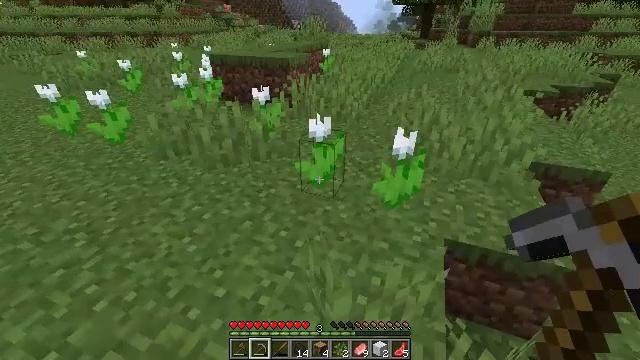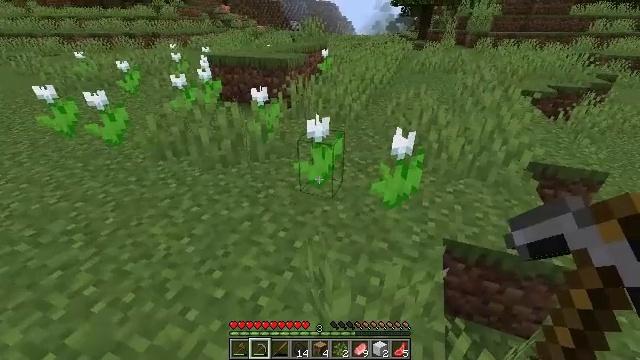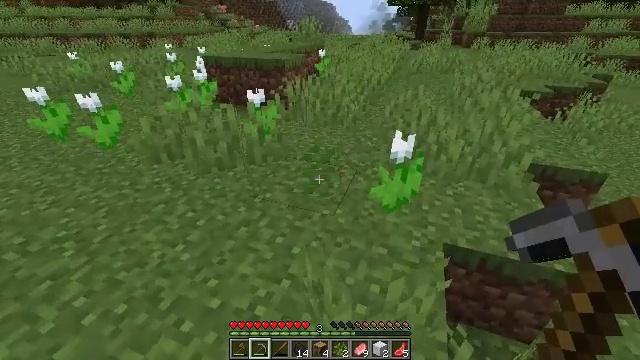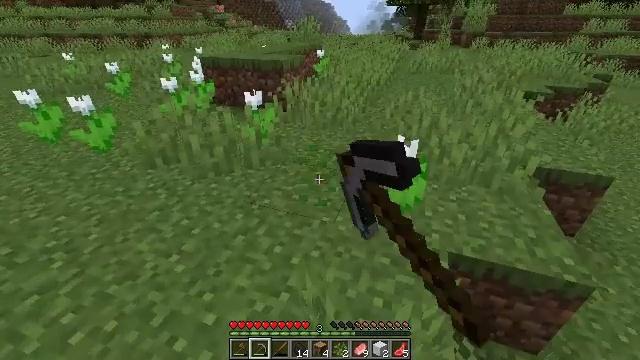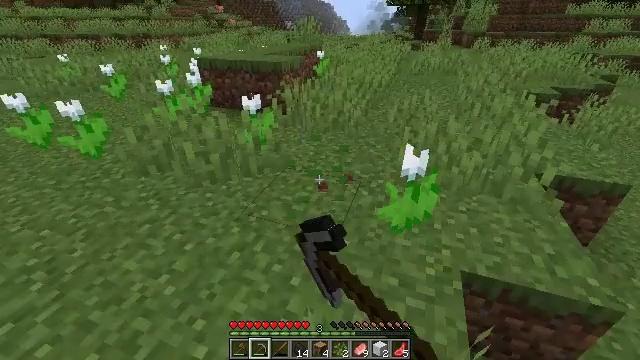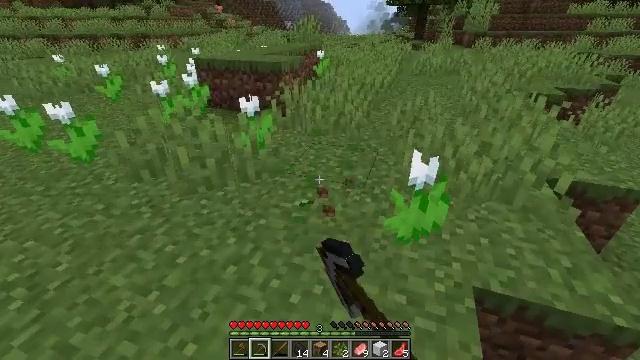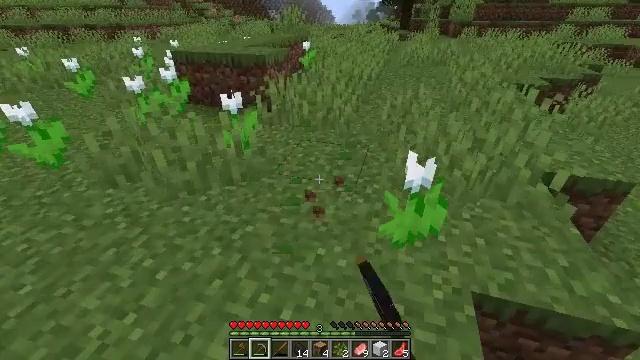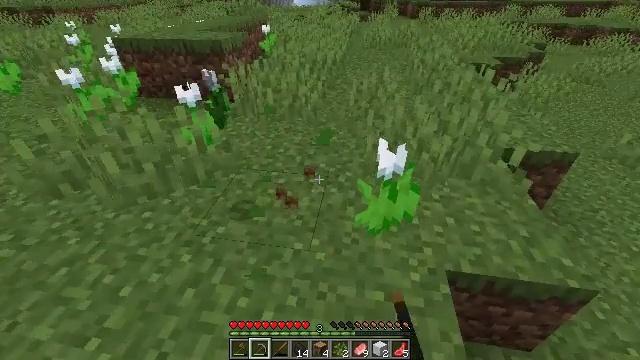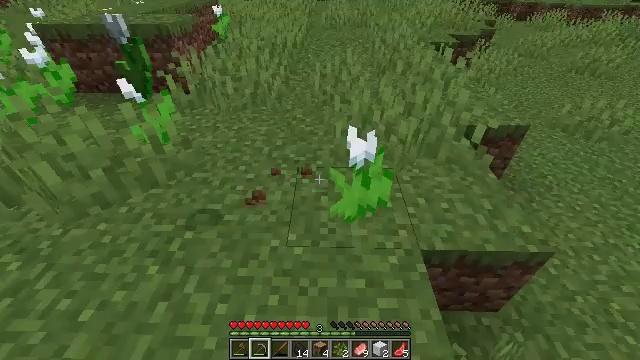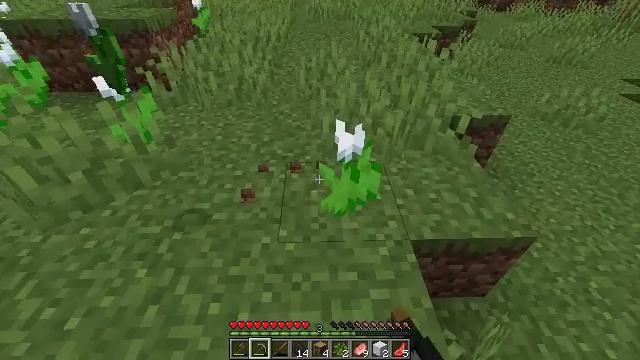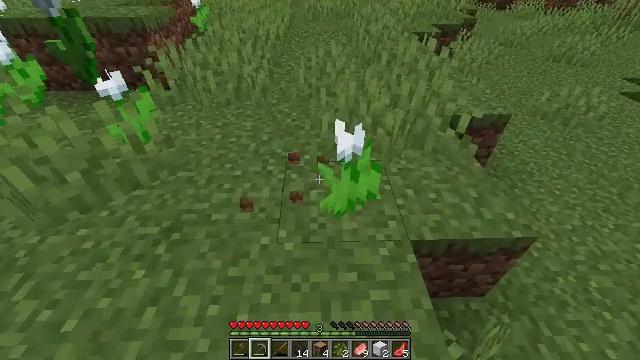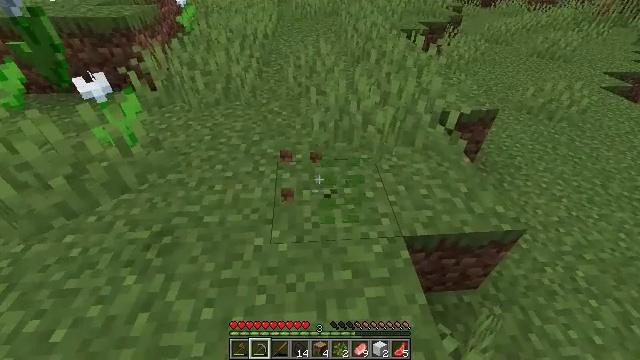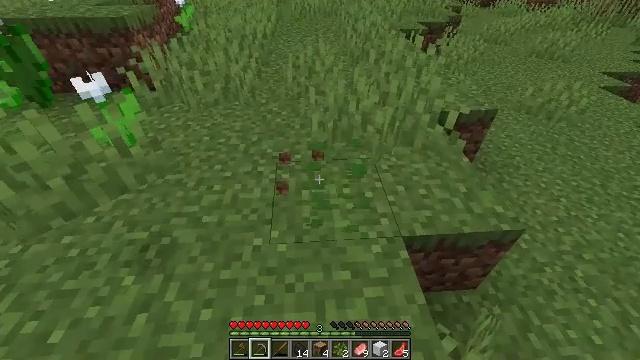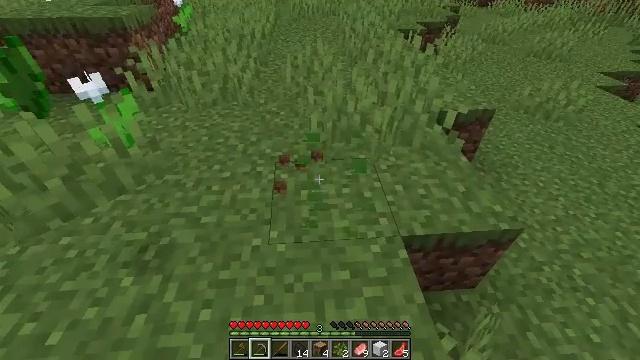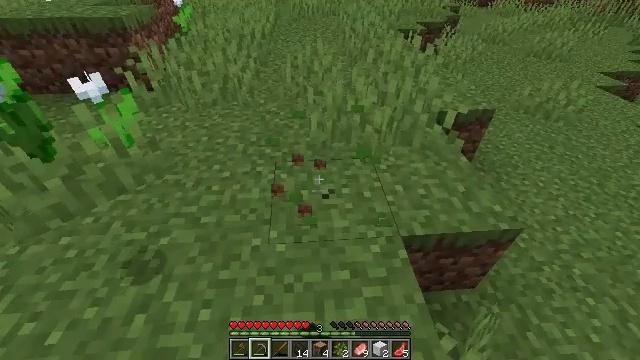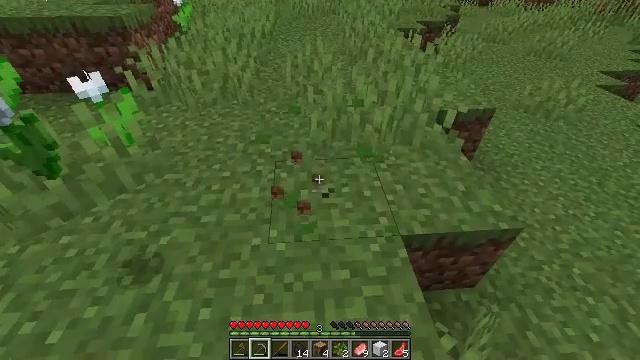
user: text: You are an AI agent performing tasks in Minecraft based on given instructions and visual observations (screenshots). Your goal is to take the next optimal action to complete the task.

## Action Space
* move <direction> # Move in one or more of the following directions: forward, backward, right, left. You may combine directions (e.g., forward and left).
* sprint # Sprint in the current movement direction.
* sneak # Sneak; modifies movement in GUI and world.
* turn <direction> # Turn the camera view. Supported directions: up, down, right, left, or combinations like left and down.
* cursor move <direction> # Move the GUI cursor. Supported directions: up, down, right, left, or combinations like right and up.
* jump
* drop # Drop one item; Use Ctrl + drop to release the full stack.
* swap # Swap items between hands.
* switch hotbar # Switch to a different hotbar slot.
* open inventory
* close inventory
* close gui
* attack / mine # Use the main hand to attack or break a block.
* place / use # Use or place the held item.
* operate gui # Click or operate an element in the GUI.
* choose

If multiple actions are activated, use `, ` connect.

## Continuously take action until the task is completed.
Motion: motion action
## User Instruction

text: Acquire a white tulip by mining it.
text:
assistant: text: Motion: no_op
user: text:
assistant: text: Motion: move forward, attack / mine
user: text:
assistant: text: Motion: move forward, attack / mine
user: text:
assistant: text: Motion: move forward, attack / mine
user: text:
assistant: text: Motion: move forward, attack / mine
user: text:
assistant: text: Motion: turn right and down
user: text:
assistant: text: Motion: turn right and down
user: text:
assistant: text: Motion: turn right and down, attack / mine
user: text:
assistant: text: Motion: turn right and down, attack / mine
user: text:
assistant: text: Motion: attack / mine
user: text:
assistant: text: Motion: turn right, attack / mine
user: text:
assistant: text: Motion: no_op
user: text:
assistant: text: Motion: attack / mine
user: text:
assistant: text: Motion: attack / mine
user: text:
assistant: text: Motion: attack / mine
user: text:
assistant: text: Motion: no_op